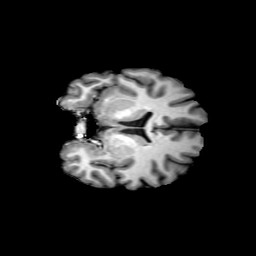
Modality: T1w
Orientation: coronal
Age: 42
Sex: female
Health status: ill